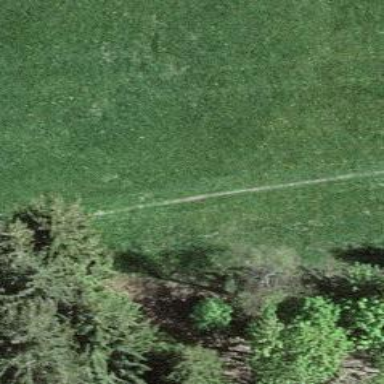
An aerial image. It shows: Path.